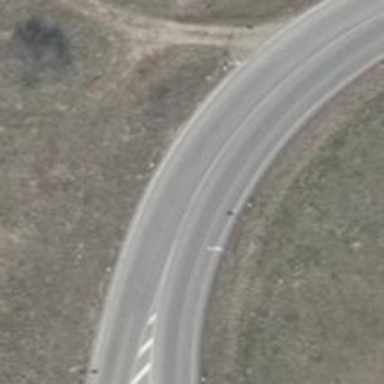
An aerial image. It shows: Unclassified asphalt road with sidewalks on both sides.